九年级 · 解析几何
如图, 隧道的截面由拋物线和长方形 $O A B C$ 构成, 按照图中所示的平面直角坐标系, 抛物线可以用 $y=-\frac{1}{6} x^{2}+2 x+6$ 表示. 在抛物

线型拱壁上需要安装两排灯, 如果灯离地面的高度为 $8 \mathrm{~m}$, 那么两排灯的水平距离是 $\qquad$米.

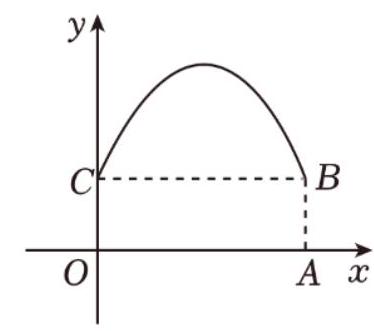
答案:  $4 \sqrt{6}$

解析: 把 $y=8$ 代入解析式 $y=-\frac{1}{6} x^{2}+2 x+6$, 再解方程即可得结论.

【详解】解: 根据题意, 当 $y=8$ 时, 则 $8=-\frac{1}{6} x^{2}+2 x+6$,

解得: $x_{1}=6+2 \sqrt{6}, x_{2}=6-2 \sqrt{6}$,

$\therefore$ 两排灯的水平距离是 $x_{1}-x_{2}=6+2 \sqrt{6}-6+2 \sqrt{6}=4 \sqrt{6}$ 米.

故答案为: $4 \sqrt{6}$.

【点睛】本题考查了二次函数的应用,解决本题的关键是把实际问题转化为二次函数问题解决.